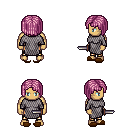
a pixel art fantasy rpg character, male body template, human, tanned skin, chain mail, gold greaves, pink pageboy hairstyle, brown slippers, dagger, four views (front, back, left, right), 2x2 character sprite sheet, small pixel art, hard edges, no anti-aliasing